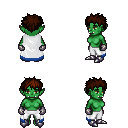
a pixel art fantasy rpg character, female body template, orc, green skin, white trimmed cape, white pants, brown bedhead hairstyle, metal gloves, metal boots, four views (front, back, left, right), 2x2 character sprite sheet, small pixel art, hard edges, no anti-aliasing